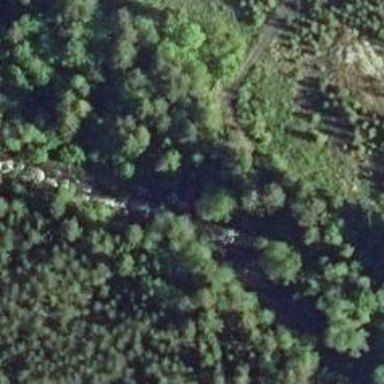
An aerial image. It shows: Path leading to bridge.